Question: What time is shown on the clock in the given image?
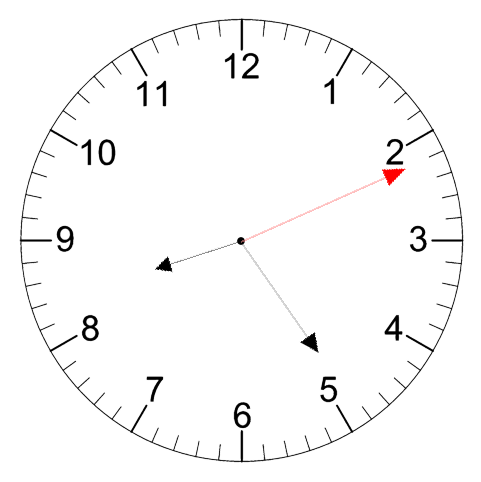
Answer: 08:24:11